Question: So I create a button. I want it to have rounded corners with out making rounded .png files
I can set the background image ok. I can round the corners ok. However, when I set the background Image the rounded corners go away.
I did this once before a long time ago but can not seem to get it working again. How can this be done?
'''
UIButton *button1 = [UIButton buttonWithType:UIButtonTypeCustom];
[button1 addTarget:self action:@selector(goSpecials)
forControlEvents:UIControlEventTouchUpInside];
[button1 setTitle:@"Specials" forState:UIControlStateNormal];
button1.titleLabel.font = [UIFont fontWithName:@"Arial-BoldMT" size:(15.0)];
[button1 setTitleColor:[self colorWithHexString:buttonColor] forState:UIControlStateNormal];
button1.backgroundColor = [UIColor colorWithPatternImage: [UIImage imageNamed: @"button.png"]];
//[button1 setBackgroundImage:[UIImage imageNamed:@"button.png"] forState:UIControlStateNormal];
button1.frame = CGRectMake(20.0, 232.0, 135.0, 32.0);
button1.layer.borderColor = [UIColor blackColor].CGColor;
button1.layer.borderWidth = 0.5f;
button1.layer.cornerRadius = 8.0f;
[self.view addSubview:button1];
'''
button.png:

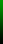
Answer: Add the maskToBounds property to your button.
'''
button1.layer.masksToBounds = YES;
'''